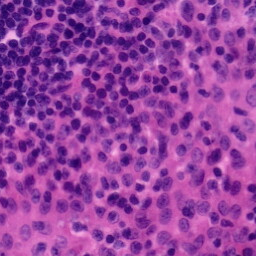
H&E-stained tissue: Tonsil